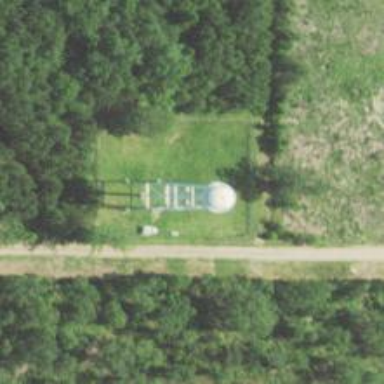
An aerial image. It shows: Water tower that is man-made.